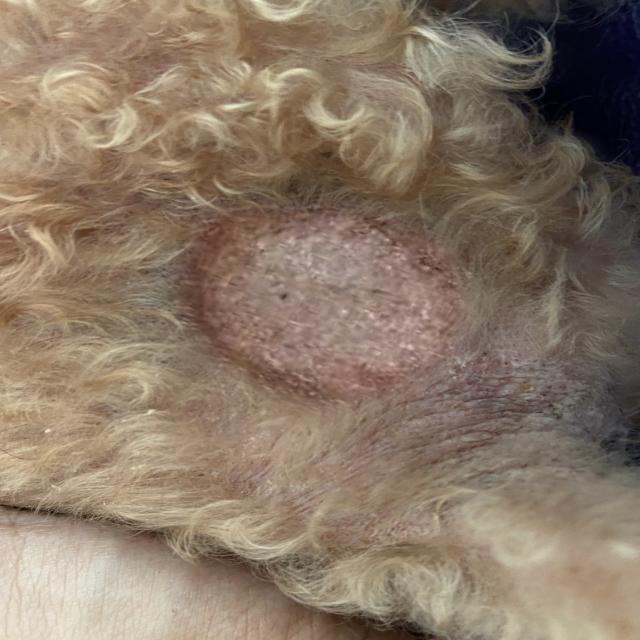
Canine ringworm (Dermatophytosis) — fungal infection caused by Microsporum or Trichophyton. Presents with circular alopecia, scaling, crusting, and broken hairs.